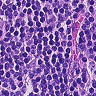
Metastatic tissue present: no